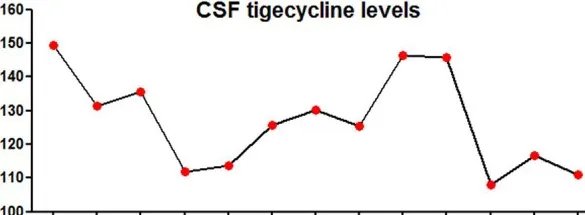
Levels of tigecycline and polymyxin B in cerebrospinal fuid (CSF) of the patient. (A) CSF tigecycline concentrations were measured with Two-Dimensional High-Performance Liquid Chromatography (2D-HPLC) method.
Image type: chart (chart)